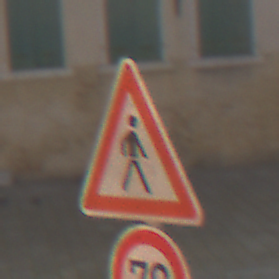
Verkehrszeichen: FussgaengerLinks
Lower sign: Geschwindigkeit70
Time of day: MorningAfternoon
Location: Outdoor (Urban)
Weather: Clear
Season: NotSpecified
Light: Natural